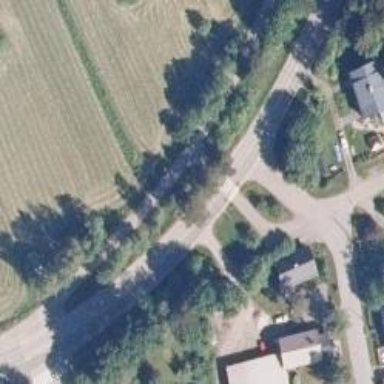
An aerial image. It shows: Uncontrolled crossing on the road.